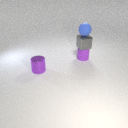
small purple metal cylinder in front of small purple rubber cylinder